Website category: book
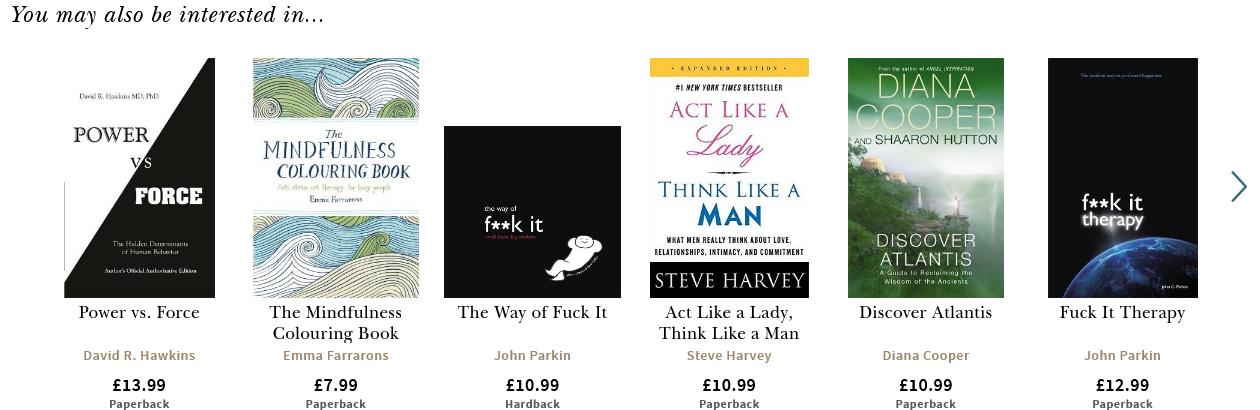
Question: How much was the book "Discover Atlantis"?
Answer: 10.99

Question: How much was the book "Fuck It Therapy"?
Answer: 12.99

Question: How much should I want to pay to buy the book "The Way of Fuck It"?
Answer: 10.99

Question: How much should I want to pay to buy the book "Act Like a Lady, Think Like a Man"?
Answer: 10.99

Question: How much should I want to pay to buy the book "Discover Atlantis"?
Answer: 10.99

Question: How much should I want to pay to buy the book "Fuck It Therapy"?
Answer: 12.99

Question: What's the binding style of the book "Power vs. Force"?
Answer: Paperback

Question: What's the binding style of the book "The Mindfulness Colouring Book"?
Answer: Paperback

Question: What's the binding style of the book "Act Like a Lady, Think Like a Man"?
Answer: Paperback

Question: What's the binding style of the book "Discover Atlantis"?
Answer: Paperback

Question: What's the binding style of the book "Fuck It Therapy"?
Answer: Paperback

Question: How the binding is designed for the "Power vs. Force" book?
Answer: Paperback

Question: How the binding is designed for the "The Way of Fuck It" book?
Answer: Hardback

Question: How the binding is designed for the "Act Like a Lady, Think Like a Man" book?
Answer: Paperback

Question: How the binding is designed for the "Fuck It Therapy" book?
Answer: Paperback

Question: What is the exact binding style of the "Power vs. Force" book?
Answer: Paperback

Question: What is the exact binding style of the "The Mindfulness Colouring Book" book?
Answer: Paperback

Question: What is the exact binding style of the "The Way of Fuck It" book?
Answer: Hardback

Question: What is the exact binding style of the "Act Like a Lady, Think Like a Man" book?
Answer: Paperback

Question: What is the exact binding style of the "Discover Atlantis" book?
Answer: Paperback

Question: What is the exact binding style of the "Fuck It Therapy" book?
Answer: Paperback

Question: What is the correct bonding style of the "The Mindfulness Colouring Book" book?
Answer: Paperback

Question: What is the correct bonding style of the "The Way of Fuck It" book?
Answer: Hardback

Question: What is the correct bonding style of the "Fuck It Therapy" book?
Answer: Paperback

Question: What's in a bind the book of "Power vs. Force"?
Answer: Paperback

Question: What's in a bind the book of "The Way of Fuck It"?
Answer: Hardback

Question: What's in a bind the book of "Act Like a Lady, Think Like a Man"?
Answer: Paperback

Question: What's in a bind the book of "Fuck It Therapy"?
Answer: Paperback

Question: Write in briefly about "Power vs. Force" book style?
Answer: Paperback

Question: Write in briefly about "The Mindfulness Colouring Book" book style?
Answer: Paperback

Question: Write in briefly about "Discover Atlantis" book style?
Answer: Paperback

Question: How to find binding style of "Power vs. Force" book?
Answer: Paperback

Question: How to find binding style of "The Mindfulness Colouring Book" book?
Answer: Paperback

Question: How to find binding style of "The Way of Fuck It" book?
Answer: Hardback

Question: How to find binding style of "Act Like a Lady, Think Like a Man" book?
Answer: Paperback

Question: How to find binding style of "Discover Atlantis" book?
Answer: Paperback

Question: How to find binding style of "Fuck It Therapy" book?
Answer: Paperback